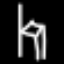
Label: chair